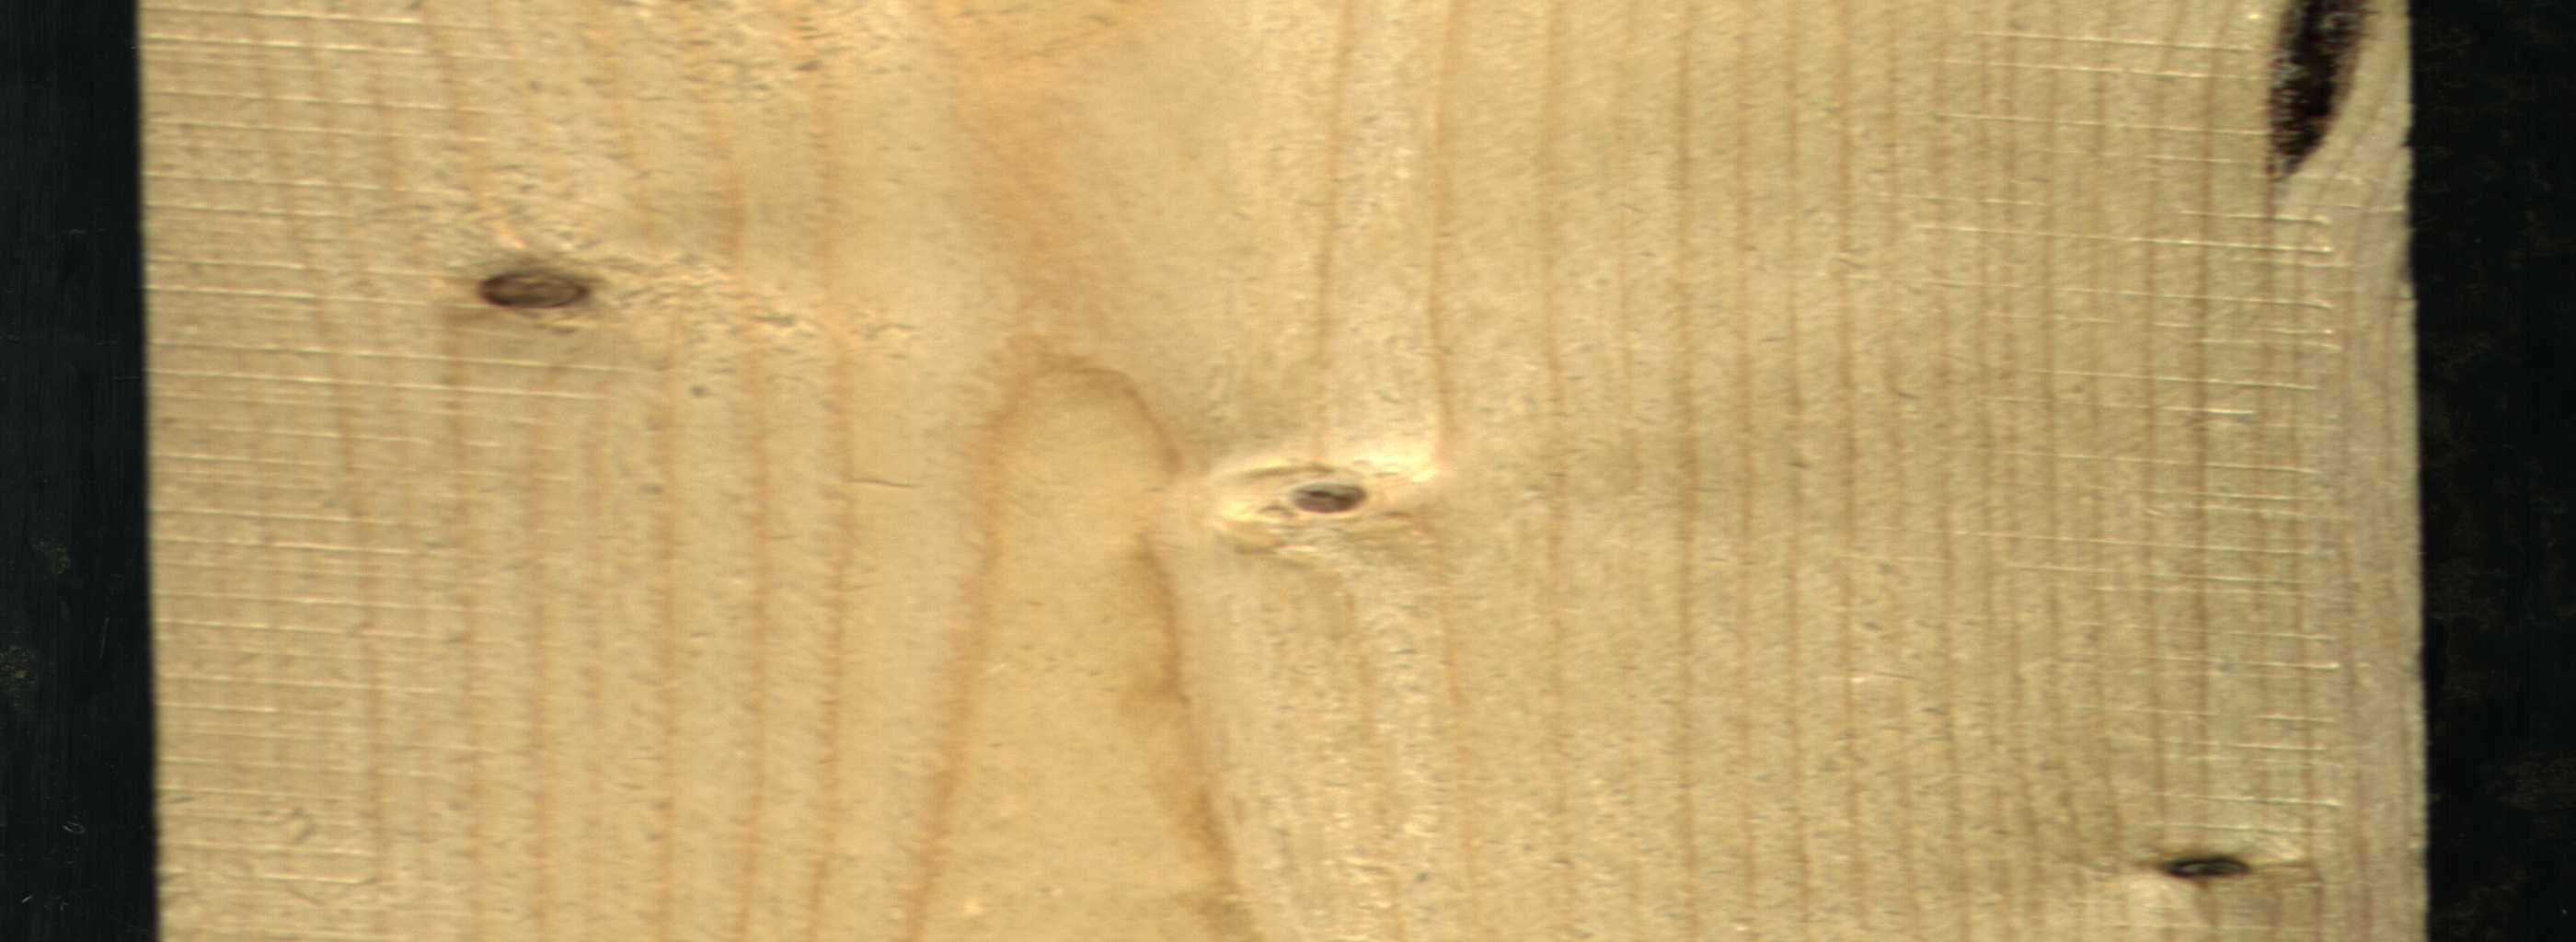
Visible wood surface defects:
resin
Dead_Knot
Live_Knot
Live_Knot